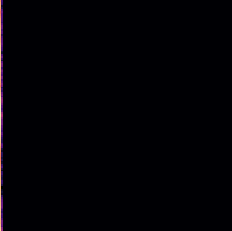
Sound class: Sea waves